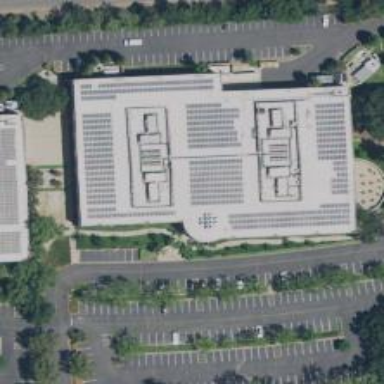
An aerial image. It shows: Office building.